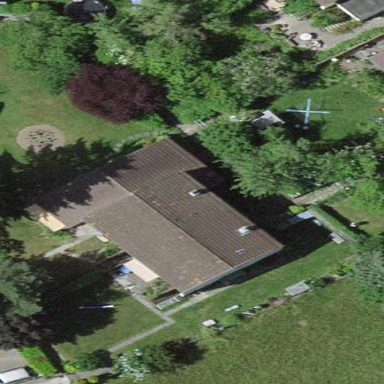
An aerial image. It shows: Simple house.